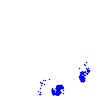
Particle: electron